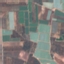
Land use / land cover: PermanentCrop